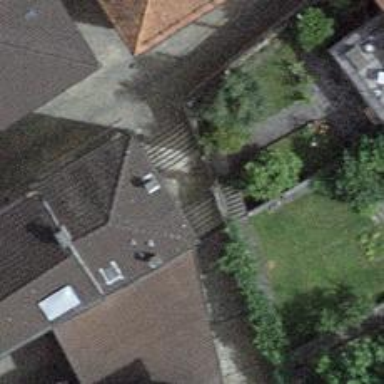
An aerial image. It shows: Path of unhewn cobblestone steps.